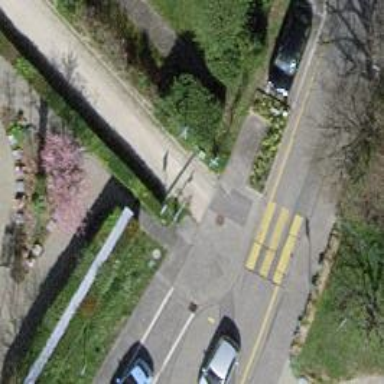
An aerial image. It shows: Footway with fine gravel surface.